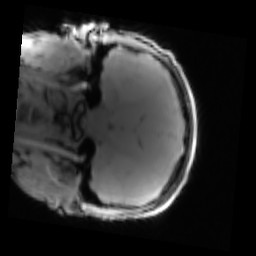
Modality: PDw
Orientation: coronal
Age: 17
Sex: male
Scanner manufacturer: siemens
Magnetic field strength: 3 T
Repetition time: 0.25 s
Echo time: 0.00103 s